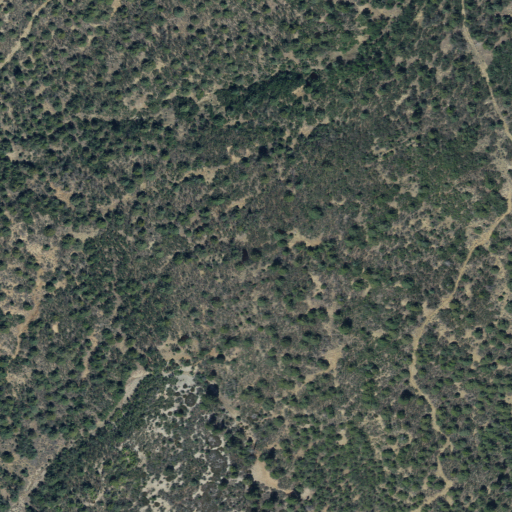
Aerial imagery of valley in Utah named Oak Valley containing deciduous forest and evergreen forest